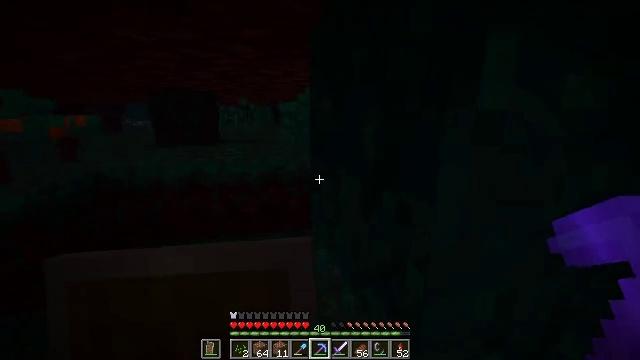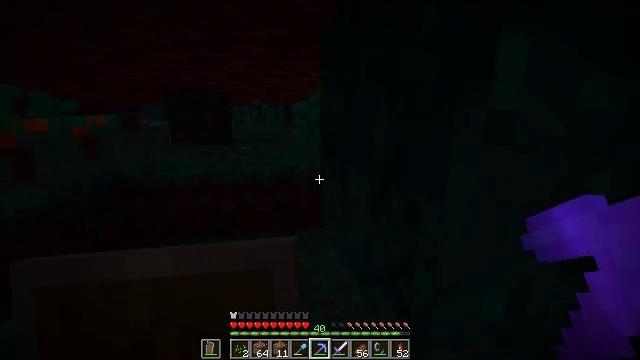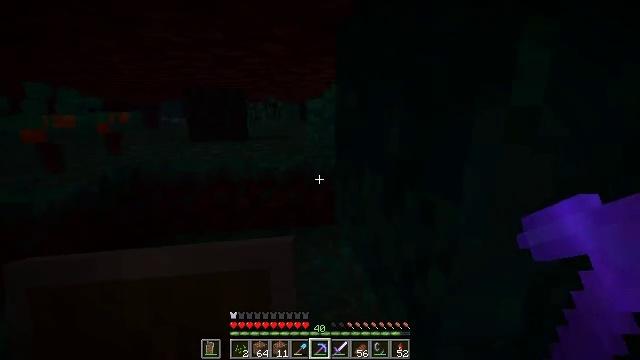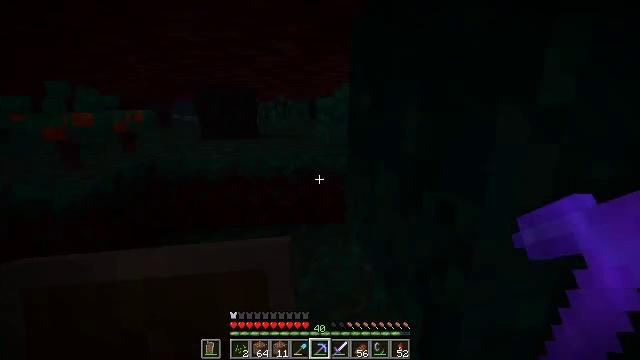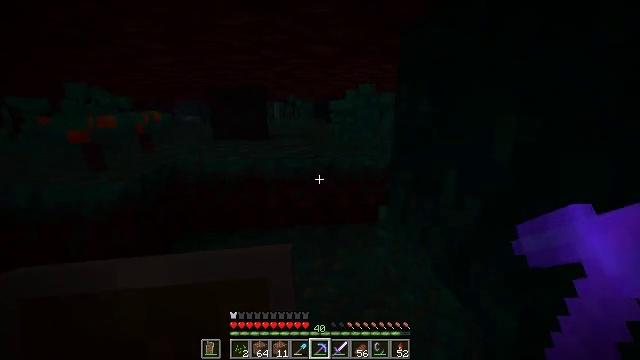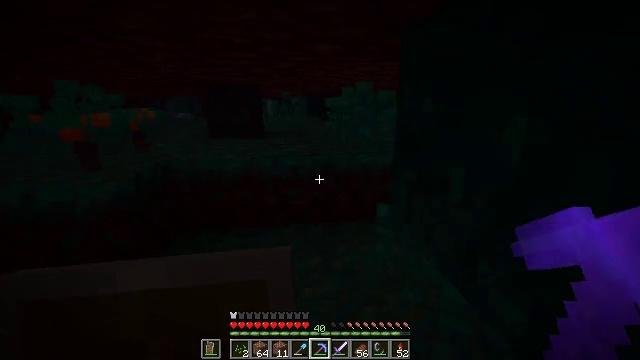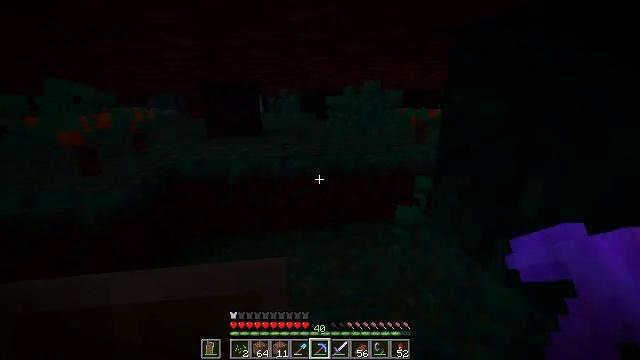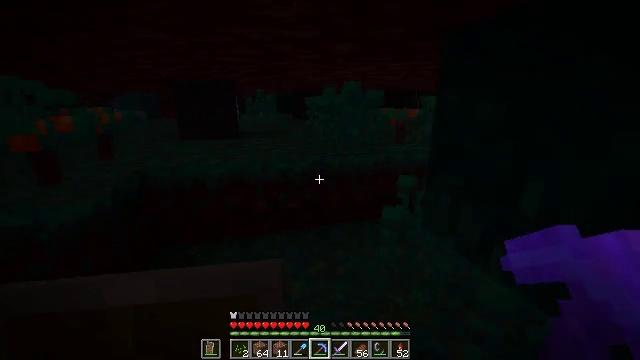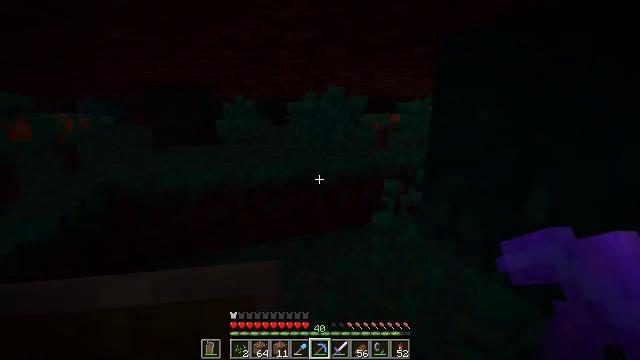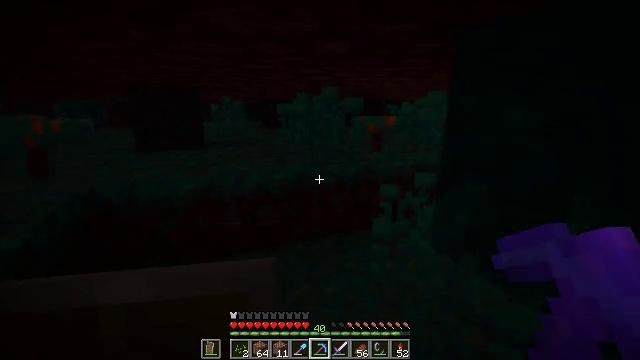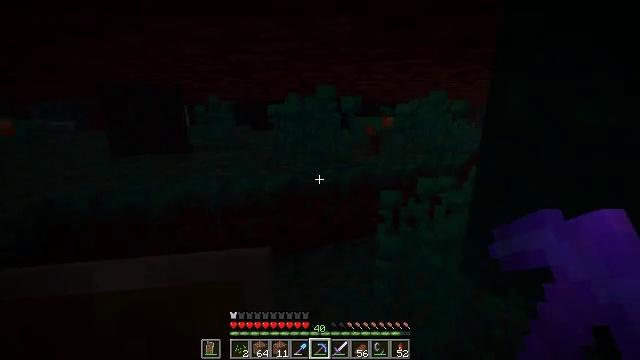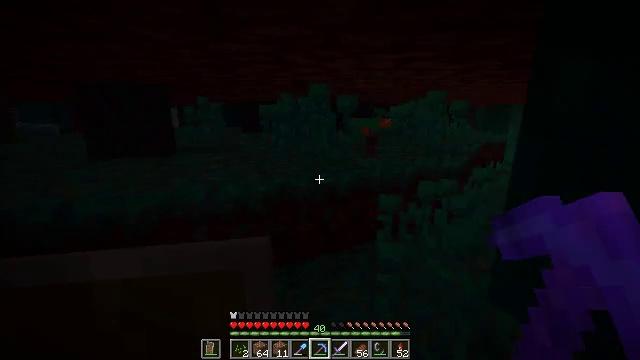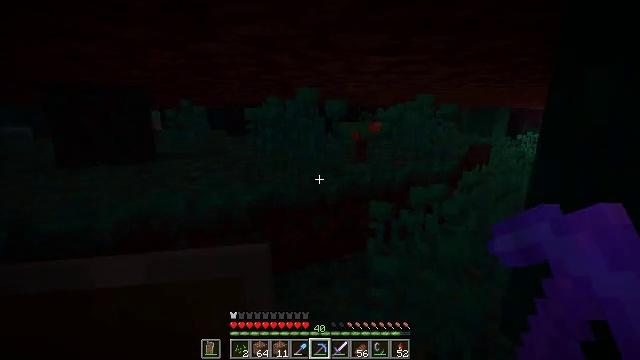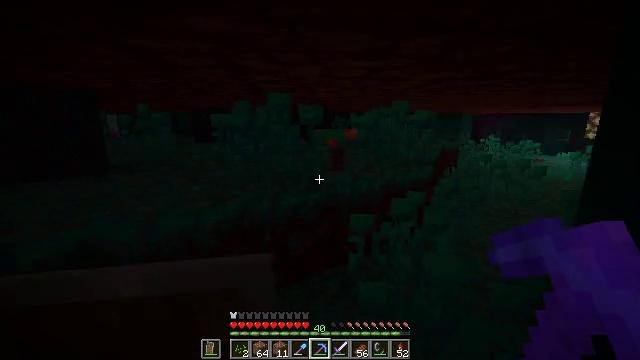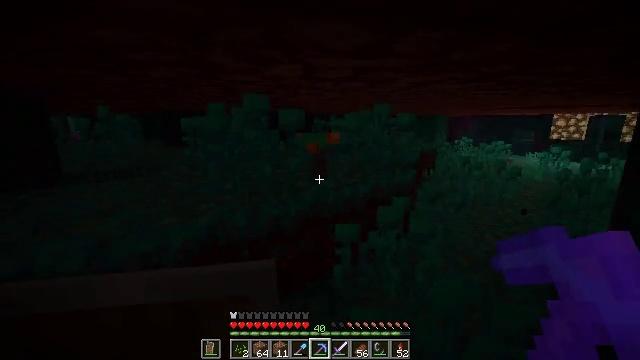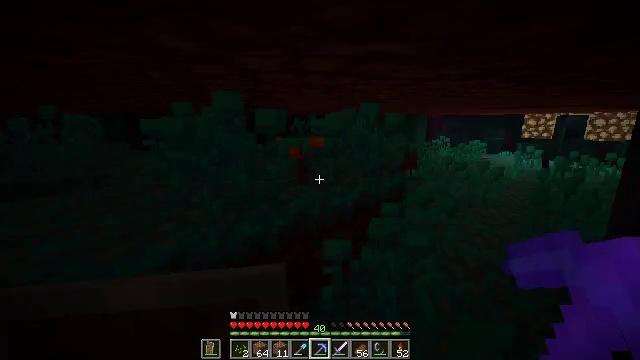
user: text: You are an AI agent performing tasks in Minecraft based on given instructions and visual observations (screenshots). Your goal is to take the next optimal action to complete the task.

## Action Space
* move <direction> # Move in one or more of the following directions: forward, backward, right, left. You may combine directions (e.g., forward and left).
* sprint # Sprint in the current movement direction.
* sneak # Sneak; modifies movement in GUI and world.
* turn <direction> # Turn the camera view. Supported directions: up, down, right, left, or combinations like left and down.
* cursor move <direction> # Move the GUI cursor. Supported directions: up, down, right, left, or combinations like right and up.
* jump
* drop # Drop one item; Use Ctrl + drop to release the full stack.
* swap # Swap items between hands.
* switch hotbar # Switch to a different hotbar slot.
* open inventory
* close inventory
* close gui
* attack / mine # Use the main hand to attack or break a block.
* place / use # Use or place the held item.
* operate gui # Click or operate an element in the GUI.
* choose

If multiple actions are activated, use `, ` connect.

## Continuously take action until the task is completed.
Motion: motion action
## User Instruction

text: Break the warped nylium block.
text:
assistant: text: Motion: turn left
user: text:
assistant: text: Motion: turn left
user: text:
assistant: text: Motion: move left, turn left
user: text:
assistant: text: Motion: move left
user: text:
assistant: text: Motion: move left, turn right
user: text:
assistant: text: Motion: move forward and move left, turn right
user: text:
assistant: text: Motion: move forward and move left, turn right
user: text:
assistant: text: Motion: move forward, turn right and up
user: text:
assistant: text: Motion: move forward, turn right
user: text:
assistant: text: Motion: move forward, turn right
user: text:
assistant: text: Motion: move forward, turn right
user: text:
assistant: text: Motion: move forward, turn right
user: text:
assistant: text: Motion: move forward, turn right and up
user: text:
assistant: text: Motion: move forward, turn right
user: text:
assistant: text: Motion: move forward, turn right
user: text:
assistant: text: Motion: move forward, turn right
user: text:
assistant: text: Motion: move forward, turn right
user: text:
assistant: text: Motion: move forward, turn right
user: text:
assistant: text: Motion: move forward, turn right
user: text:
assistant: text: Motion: move forward, turn right
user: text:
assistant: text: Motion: move forward
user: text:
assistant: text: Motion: move forward
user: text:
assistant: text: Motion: move forward
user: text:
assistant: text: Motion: move forward
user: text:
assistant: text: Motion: move forward
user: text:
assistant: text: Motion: move forward
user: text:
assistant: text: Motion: move forward
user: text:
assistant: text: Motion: move forward
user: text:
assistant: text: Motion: move forward
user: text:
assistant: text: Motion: move forward